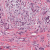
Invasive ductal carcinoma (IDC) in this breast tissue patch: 1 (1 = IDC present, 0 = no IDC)